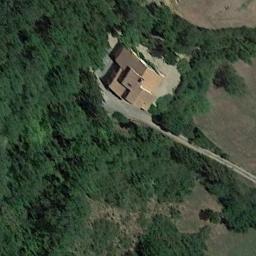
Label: sparse_residential